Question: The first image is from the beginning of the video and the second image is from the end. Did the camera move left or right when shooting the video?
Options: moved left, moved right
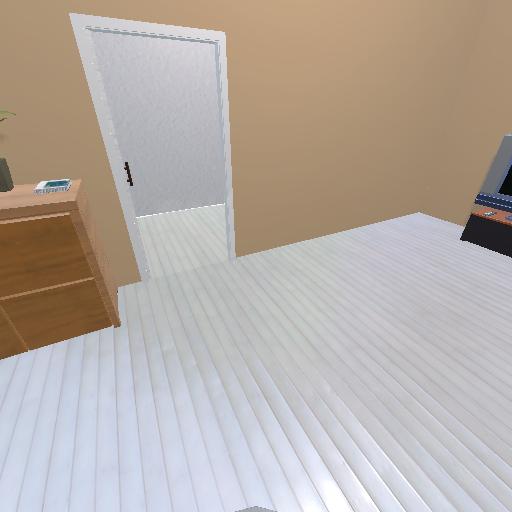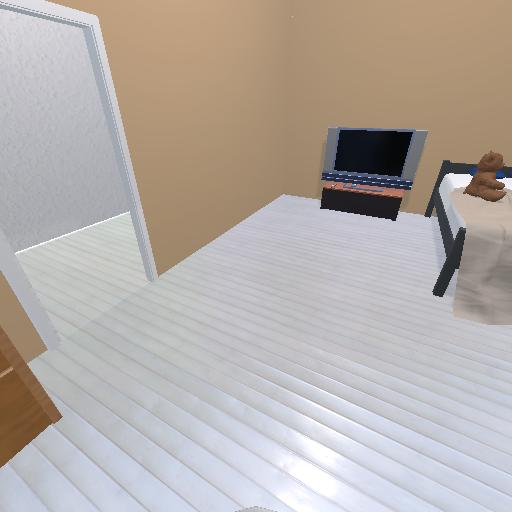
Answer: moved left